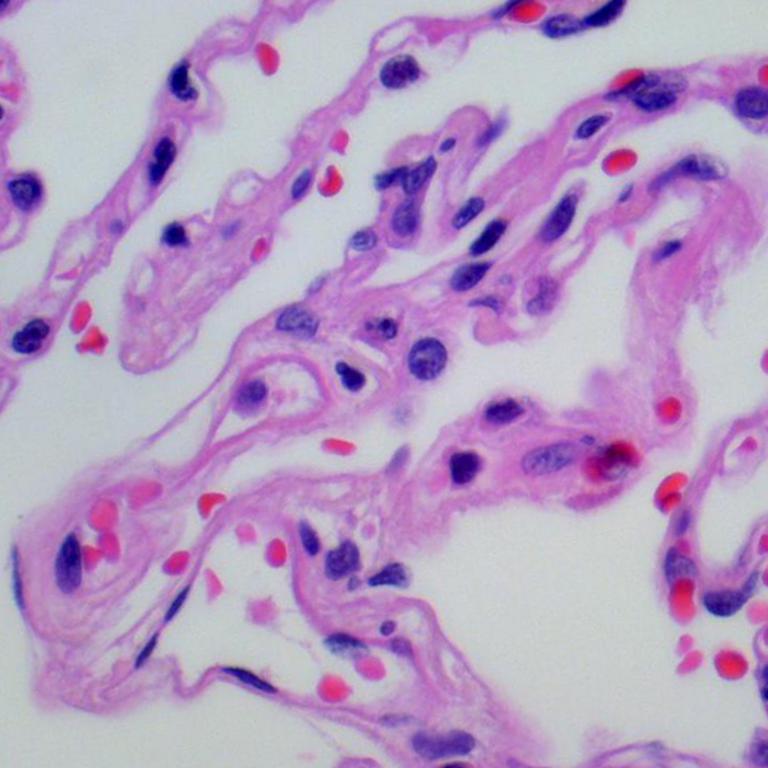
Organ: lung
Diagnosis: benign